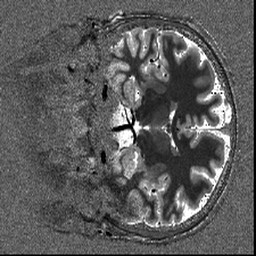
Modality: T1map
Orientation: coronal
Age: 25
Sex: male